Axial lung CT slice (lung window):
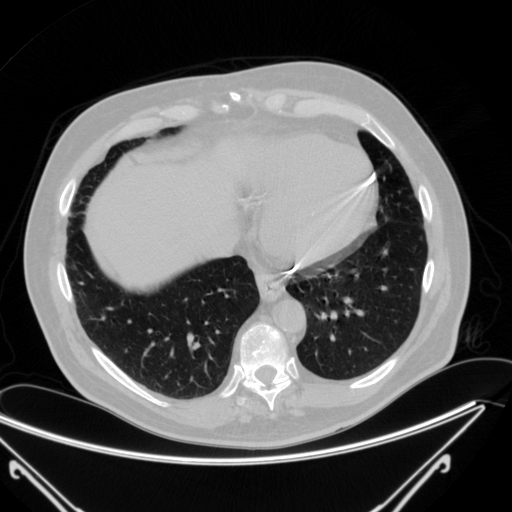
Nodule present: no